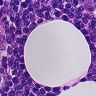
Metastatic tissue present: no